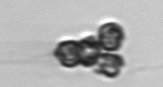
Label: Corymbellus